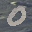
Label: 0